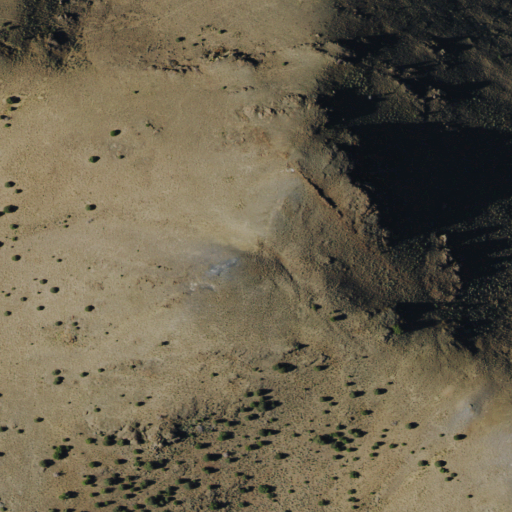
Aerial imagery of mountain in Nevada named Hot Springs Point containing only shrub